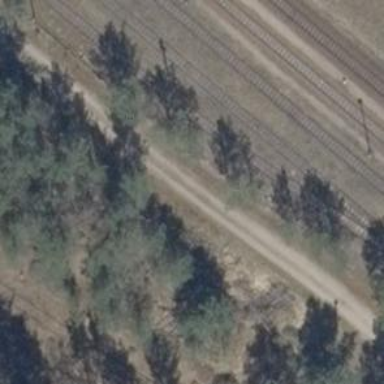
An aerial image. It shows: Abandoned railway.